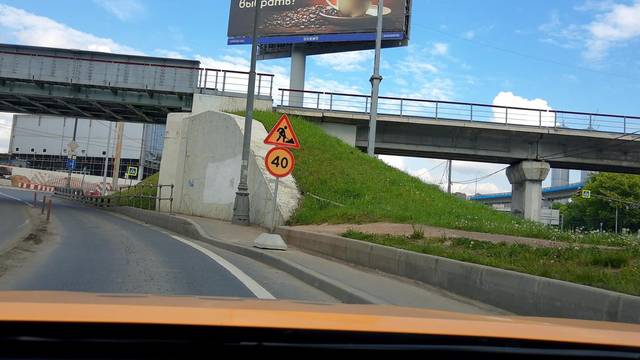
Region: Russia
Coordinates: 55.756, 37.528